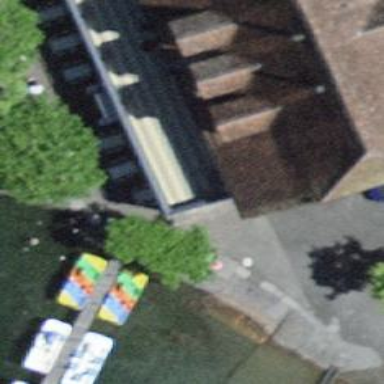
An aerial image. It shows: Hostel for tourism.